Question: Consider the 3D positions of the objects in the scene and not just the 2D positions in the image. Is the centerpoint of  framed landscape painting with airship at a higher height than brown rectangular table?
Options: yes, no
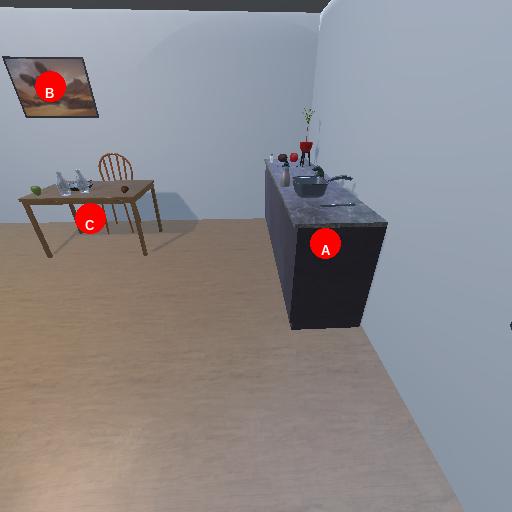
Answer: yes